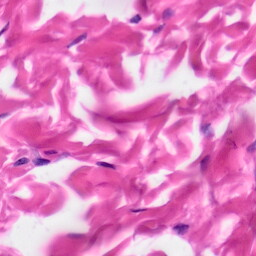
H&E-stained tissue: Skin